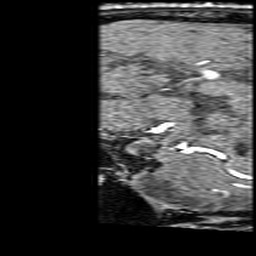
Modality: angio
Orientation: sagittal
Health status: ill
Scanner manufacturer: philips
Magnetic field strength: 3 T
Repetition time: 0.01828 s
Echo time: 0.003365 s